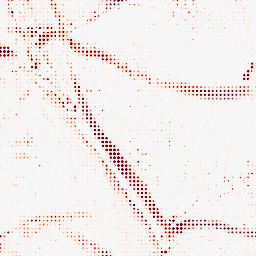
Category: morphological
Decomposition family: morphological_ellipse
Decomposition parameters: operation: opening
width: 20
height: 10
Upsampling method: sinc_blackman
Upsampling parameters: scale: 8
kernel_size: 4
Upsampling scale: 8